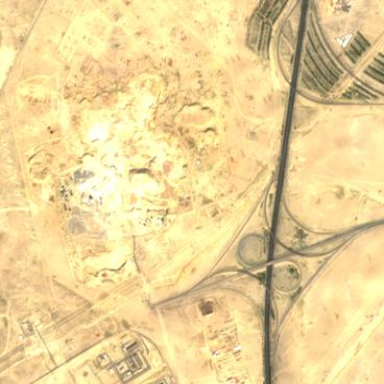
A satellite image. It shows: Industrial area designated for sand quarrying.